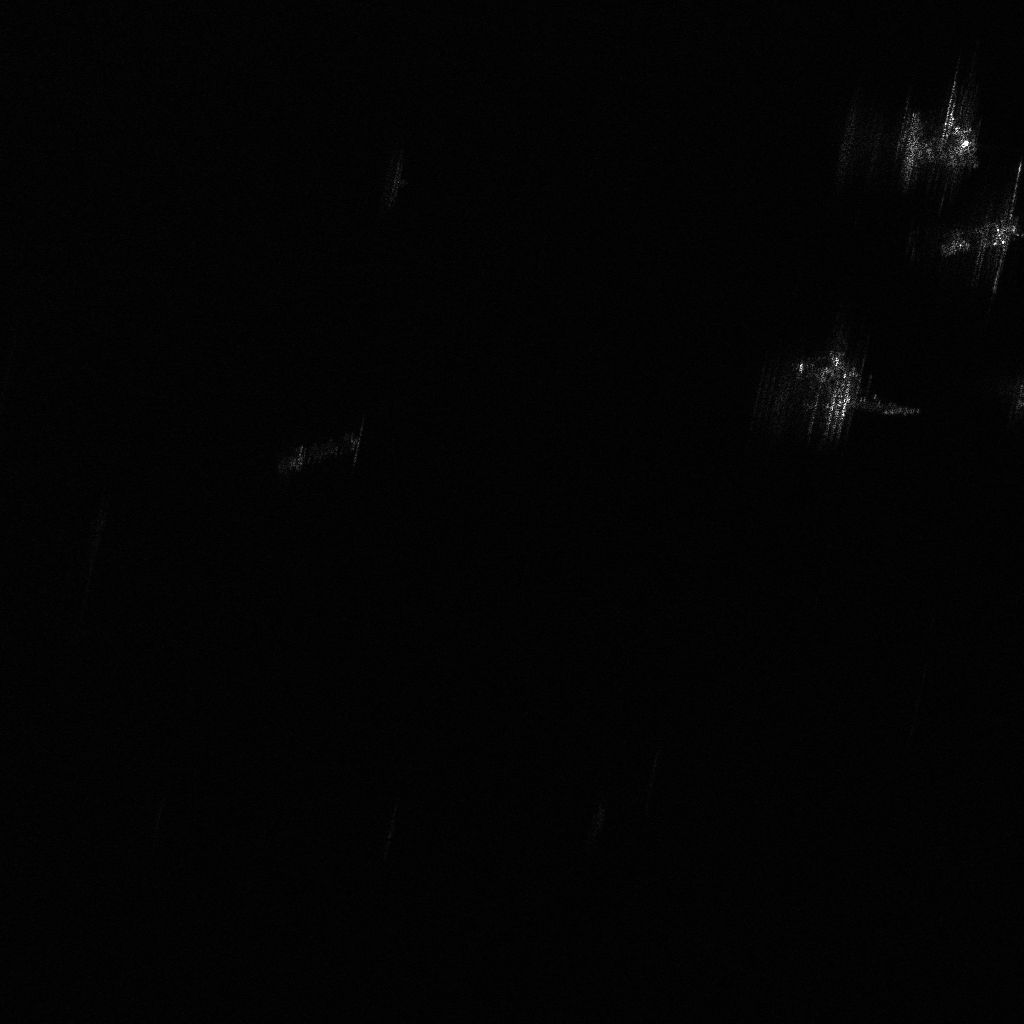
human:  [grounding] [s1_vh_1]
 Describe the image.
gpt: In the satellite image, there is  <ref>2 large container </ref> <box>[[94, 18, 96, 27, 75], [90, 10, 92, 18, 87]]</box> located at top right,  <ref>1 large container </ref> <box>[[82, 38, 91, 41, 2]]</box> located at right,  <ref>1 large container </ref> <box>[[30, 39, 33, 48, 63]]</box> located at center.